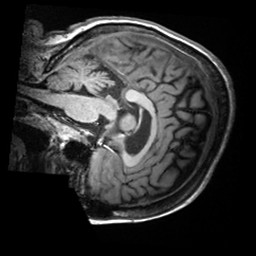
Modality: T1w
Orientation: sagittal
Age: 67
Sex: female
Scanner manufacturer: siemens
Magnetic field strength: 3 T
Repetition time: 2.2 s
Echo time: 0.00251 s